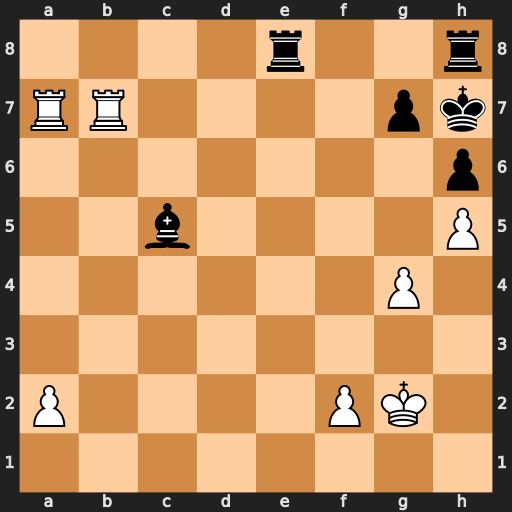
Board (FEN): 4r2r/RR4pk/7p/2b4P/6P1/8/P4PK1/8
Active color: w
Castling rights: -
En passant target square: -
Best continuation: Rxg7#